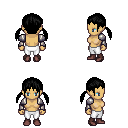
a pixel art fantasy rpg character, female body template, human, tanned skin, steel arm armor, white pants, black twin-tailed hairstyle, maroon shoes, four views (front, back, left, right), 2x2 character sprite sheet, small pixel art, hard edges, no anti-aliasing